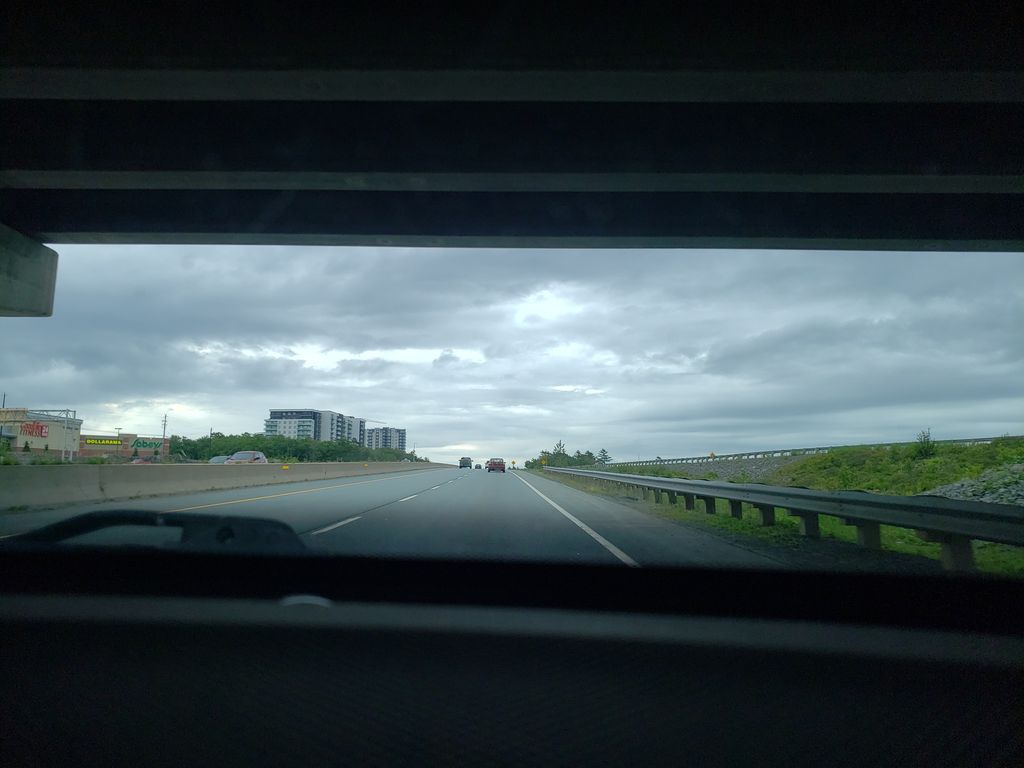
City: halifax